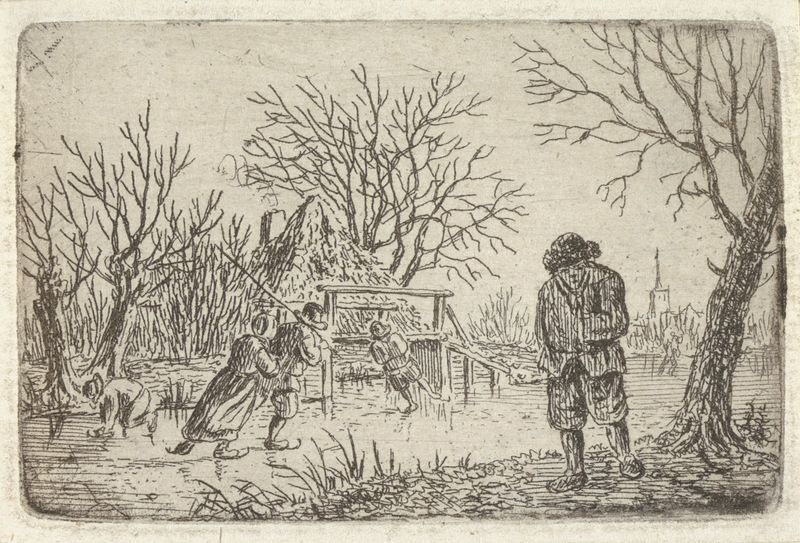
Titel: Winterlandschap met figuren
Künstler: Johannes Janson
Standort: Amsterdam
Institution: Rijksmuseum
Schlagwörter: baum, weiß, bäume, fluss, see, stadt, äste, hut, schwarz, stroh, zeichnung, tod, hütte, kirche, kind, personen, bauern, stock, laufen, van gogh, church, hat, men, people, woman, wooden, strohdach, radierung, angel, wood, man, field, water, trees, child, snow, winter, forest, grass, drawing, erwachsen, black and white, coat, bird, hats, sketch, ice, children, erwachsene, peasants, park, clothes, kriche, family, signature, shoes, study, pencil, cabin, pond, branches, chimney, dutch, schlittschuh, cold, swamp, stick, workers, hay, skating, clogs, sticks, beating, ice skating, frozen, skates, whipping, skaters, frozen pond, punishing, iceskaing, figure skating, skiting, winterlandschap met figuren